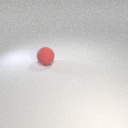
large red rubber sphere